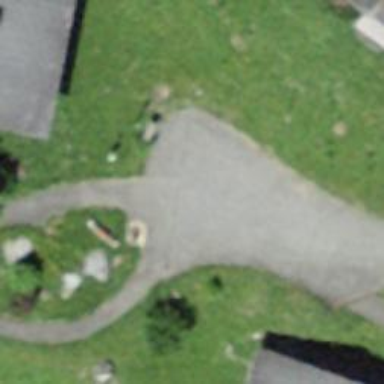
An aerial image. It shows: Turning circle on the road.